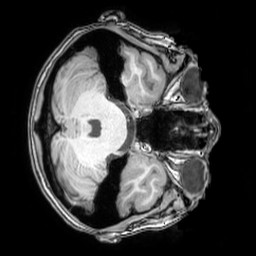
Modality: T1w
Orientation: axial
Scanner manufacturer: philips
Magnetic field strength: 3 T
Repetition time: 0.008096 s
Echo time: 0.003709 s